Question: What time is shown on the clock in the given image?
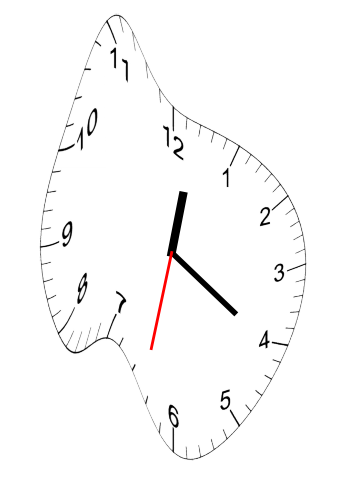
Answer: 12:20:32